Interaction volume radius: 5 \u00c5
Interaction volume height: 15 \u00c5
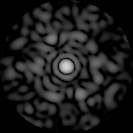
Disorder parameter: 0.8153